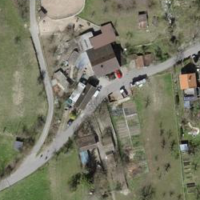
EUNIS habitat code: 55
Species observed at this site:
Hemerocallis fulva